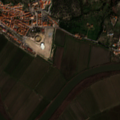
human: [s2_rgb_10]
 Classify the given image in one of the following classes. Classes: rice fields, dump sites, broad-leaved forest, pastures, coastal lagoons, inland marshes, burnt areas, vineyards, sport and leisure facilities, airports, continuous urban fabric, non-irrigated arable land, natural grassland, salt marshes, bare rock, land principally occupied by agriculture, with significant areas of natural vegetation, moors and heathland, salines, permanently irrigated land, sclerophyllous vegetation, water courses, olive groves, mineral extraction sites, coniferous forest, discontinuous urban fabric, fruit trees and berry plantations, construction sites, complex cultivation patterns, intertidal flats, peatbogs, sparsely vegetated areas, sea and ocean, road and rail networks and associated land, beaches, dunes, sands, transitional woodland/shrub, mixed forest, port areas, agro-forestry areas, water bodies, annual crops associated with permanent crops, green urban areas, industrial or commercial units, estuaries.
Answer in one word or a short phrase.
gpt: continuous urban fabric, discontinuous urban fabric, rice fields, annual crops associated with permanent crops, land principally occupied by agriculture, with significant areas of natural vegetation, agro-forestry areas, water courses